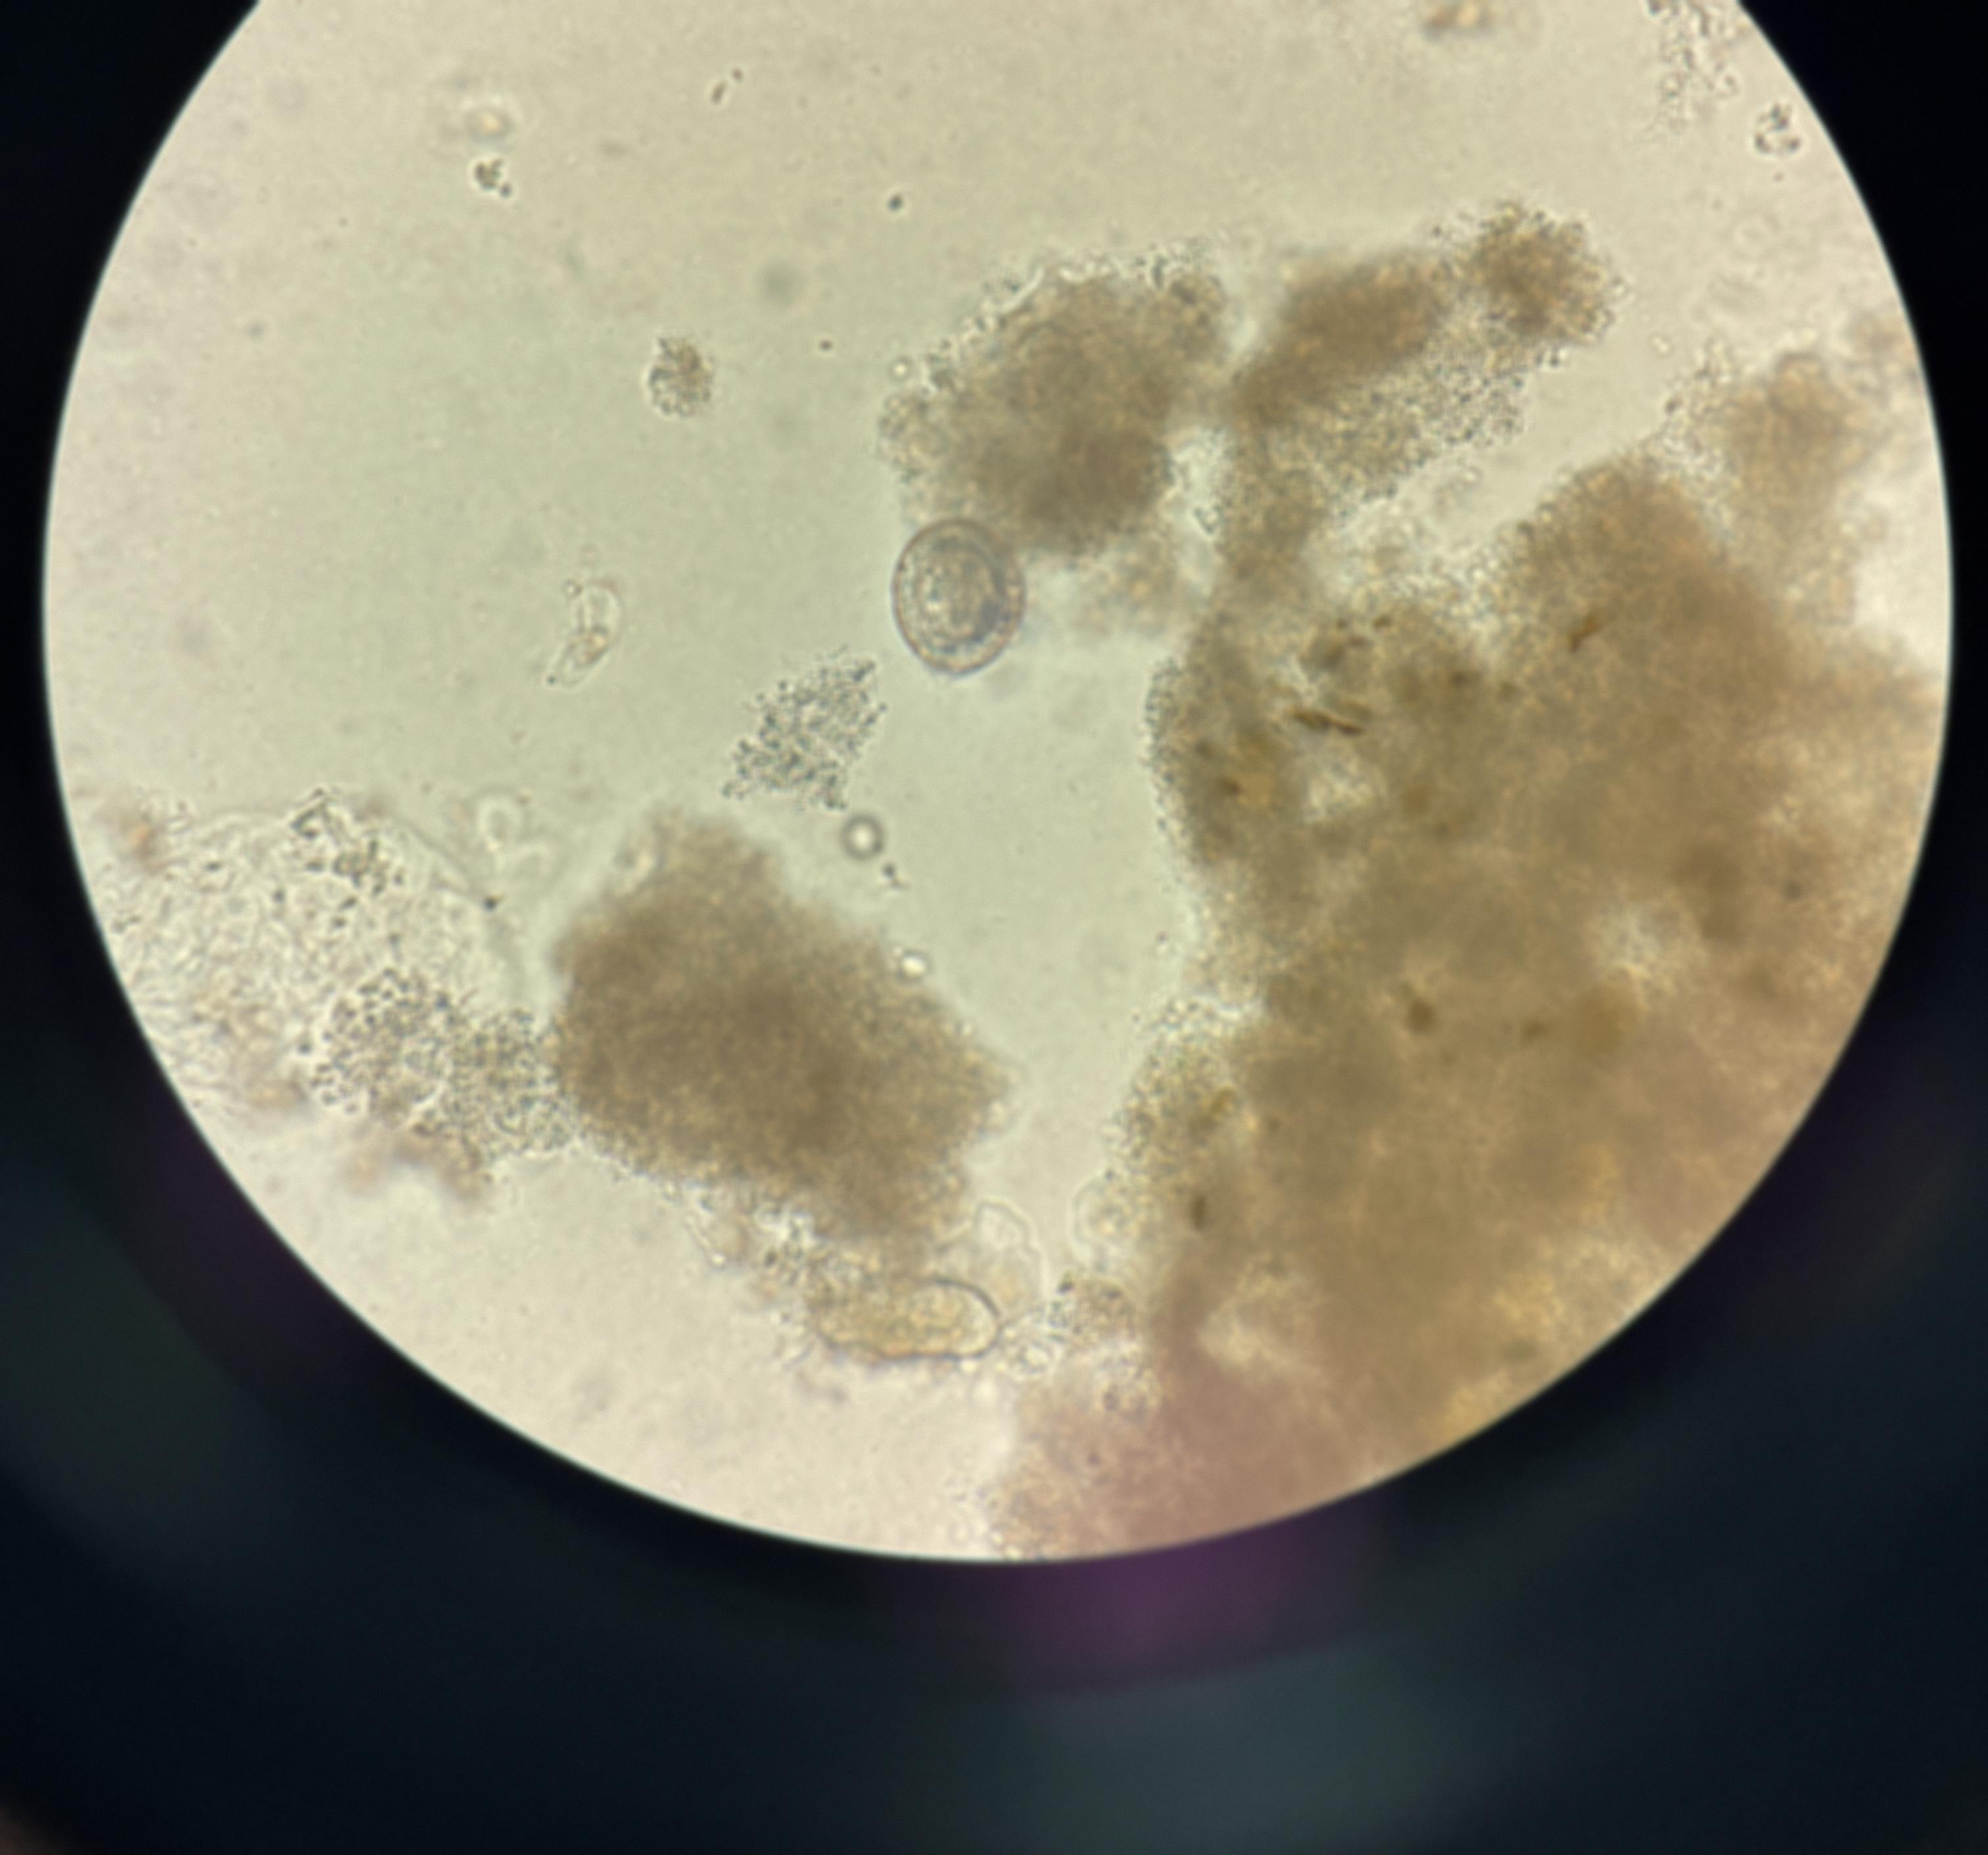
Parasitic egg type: Hymenolepis nana